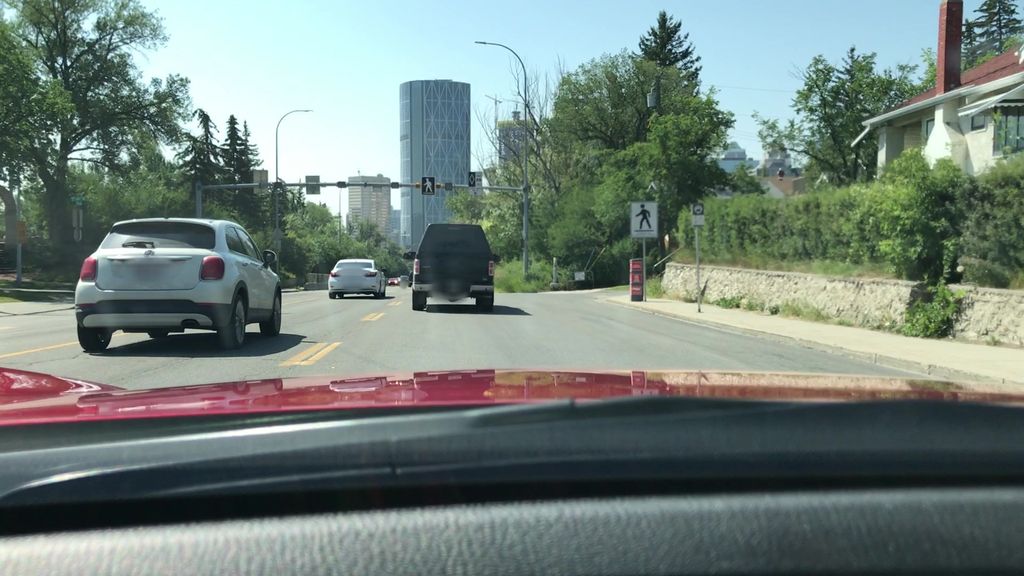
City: calgary